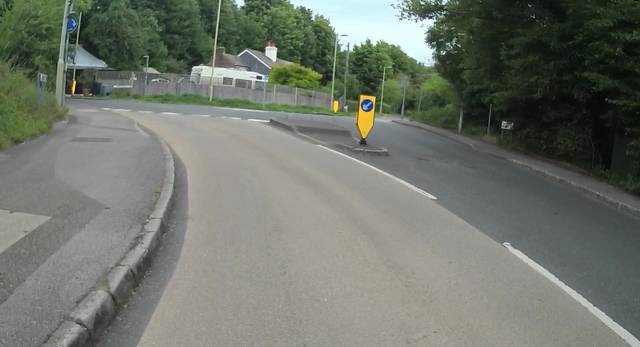
Region: United Kingdom
Coordinates: 51.271, -1.058